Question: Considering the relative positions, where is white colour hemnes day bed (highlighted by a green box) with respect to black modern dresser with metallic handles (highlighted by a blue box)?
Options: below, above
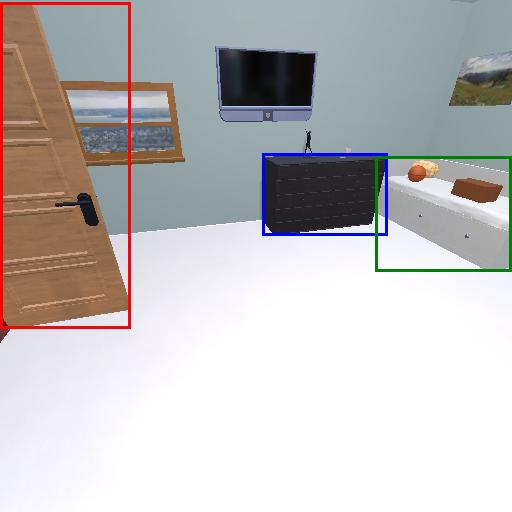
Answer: below